Верхняя часть наклонной плоскости гладкая, нижняя — шероховатая. На верхнюю часть кладут тонкостенную цилиндрическую трубу, вращающуюся вокруг своей оси с угловой скоростью $\omega_{0}$, и отпускают. В начальный момент ось цилиндра неподвижна, а линия касания трубы с плоскостью находится на высоте $h=10~см$ над границей раздела гладкого и шероховатого участков. Коэффициент трения между трубой и шероховатой поверхностью $\mu =0.1$. Радиус цилиндра равен $R=5~см$. Ускорение свободного падения $g=10~м/с^{2}$.
Считайте, что $\omega_{0}$ велико. При каком угле $\varphi=\varphi_{m}$ труба вернется в начальное положение за минимальное время.
Найдите это минимальное время $t_{\min}$.
Пусть $\varphi=\varphi_{m}$. При каких $\omega_{0}$ труба вернется в начальное положение?
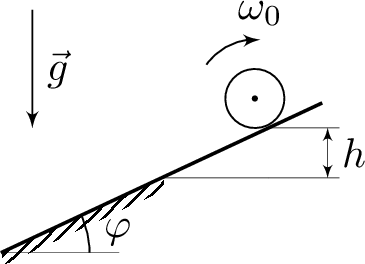
Считайте, что $\omega_{0}$ велико. При каком угле $\varphi=\varphi_{m}$ труба вернется в начальное положение за минимальное время.
Решение: На цилиндр действуют силы тяжести, реакции опоры и трения. Поскольку цилиндр вернулся в исходное положение, сила трения направлена вверх вдоль наклонной плоскости. Это значит, что цилиндр вращается по часовой стрелке. Сначала цилиндр начнёт скользить вниз с ускорением $a_{1}=g\sin\varphi$. На границе с шероховатой поверхностью скорость цилиндра достигнет $v_{0}=\sqrt{2gh}$. При дальнейшем движении цилиндра вниз на него начнёт действовать сила трения $F_{тр}=\mu g\cos\varphi$, направленная вверх. (Если на шероховатой поверхности цилиндр перестанет вращаться по часовой стрелке, он покатится вниз, т.е. не вернётся в исходную точку). При качении цилиндра вверх сила трения не превосходит $\mu g\cos \varphi$, а ускорение $a_{2}$ при подъёме не больше, чем ускорение при спуске. Значит, скорость на границе не больше $v_{0}$, и в точке старта цилиндр остановится (прекратит движение вверх, но может продолжать вращаться). Ускорение цилиндра на шероховатой поверхности постоянно и равно $a_{2}=g(\mu \cos\varphi-\sin\varphi)$. Время подъёма: $$ t=\frac{2v_{0}}{g}\left(\frac{1}{\sin\varphi}+\frac{1}{\mu \cos\varphi-\sin\varphi}\right), \\ f(\varphi)=\frac{1}{\sin\varphi}+\frac{1}{\mu\cos\varphi-\sin\varphi}=\frac{\mu \cos\varphi}{\sin\varphi(\mu\cos\varphi-\sin\varphi)}, \\ f_{1}(\varphi)=\operatorname{tg}\varphi(\mu \cos\varphi-\sin\varphi), \\ \frac{df_{1}}{d\varphi}=\frac{1}{\cos^{2}\varphi}(\mu\cos\varphi-\sin\varphi)-\operatorname{tg}\varphi(\mu\sin\varphi+\cos\varphi)=0, \\ \mu\cos^{2}\varphi=\sin\varphi \left(\frac{1}{\cos\varphi}+\cos\varphi\right), \\ \sin\varphi=\mu\frac{\cos^{2}\varphi}{1+\cos^{2}\varphi} < \mu\cos^{2}\varphi < \mu. $$ Так как $\mu=0.1$, $\varphi « 1$, тогда $\cos\varphi=1$ и $\sin\varphi=\varphi=0.05$. Так как $h=0.1~м$, $v_{0}=\sqrt{2gh}=1.4~м/с$. Получаем, что $t_{\min}=11.3~с$. Запишем уравнение движения и основное уравнение динамики относительно центра цилиндра: $$ \left\{ \begin{array}{ll} m\frac{dv}{dt}=\mu mg\cos\alpha-mg\sin\alpha \\ mr^{2}\frac{d\omega}{dt}=-\mu gr\cos\alpha \end{array} \right. $$ Разделим одно уравнение на другое: $$ \frac{dv}{rd\omega}=\frac{\mu \cos\varphi-\sin\varphi}{-\mu\cos\varphi}=\frac{\mu-\frac{\mu}{2}}{-\mu}=-\frac{1}{2}. $$ Изменение скорости между двумя последовательными прохождениями линии раздела наклонной плоскости $\Delta v=2v_{0}$. При минимальной возможной угловой скорости проскальзывание прекращается ровно на линии раздела плоскости: $$ \Delta\omega=\frac{v_{0}}{R}-\omega_{0}. $$ Откуда получаем, что $$ \omega_{0}=\frac{5v_{0}}{R}=\frac{5\sqrt{2gh}}{R}=140~с^{-1}. $$
Ответ: $$ \sin\varphi=\varphi=0.05. $$

Найдите это минимальное время $t_{\min}$.
Ответ: $$ t_{\min}=11.3~с. $$

Пусть $\varphi=\varphi_{m}$. При каких $\omega_{0}$ труба вернется в начальное положение?
Ответ: $$ \omega_{0}=\frac{5\sqrt{2gh}}{R}=140~с^{-1}. $$
Темы:
T, Механика, Динамика, Всероссийские, Вращательное движение, Сухое трение, Трение